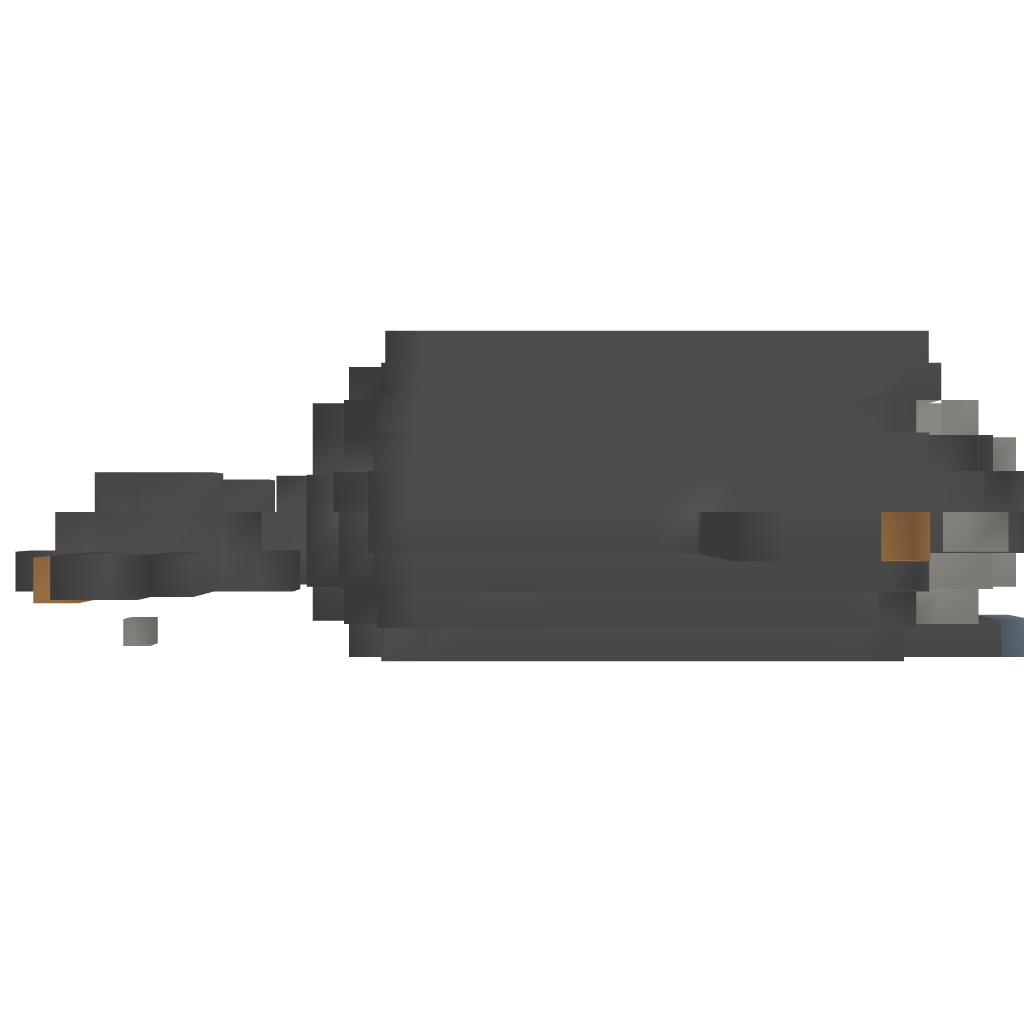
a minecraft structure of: Small Atlantis Sub